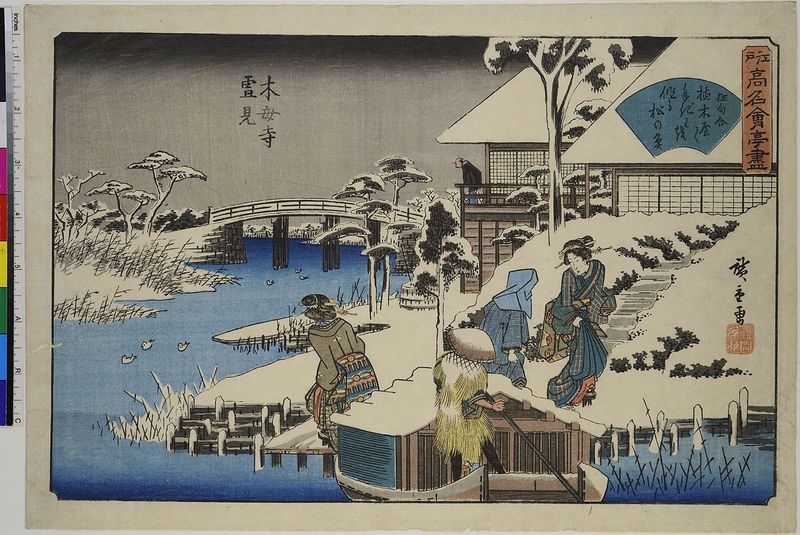
Titel: Schnee betrachten am Mokubo-Tempel: Berühmte Restaurants in Edo
Künstler: Utagawa Hiroshige
Standort: Hamburg
Institution: Museum für Kunst und Gewerbe Hamburg
Schlagwörter: bäume, fluss, frauen, landschaft, ufer, haus, schnee, brücke, holzschnitt, japan, schrift, winter, loggia, veranda, kälte, restaurant, druckgraphik, druckgrafik, winterlandschaft, viadukt, zeit, farbholzschnitt, parks, edo, japanischer holzschnitt, reproduktionen, hokusai, druckerzeugnisse, aquädukt, gärten, ukiyo